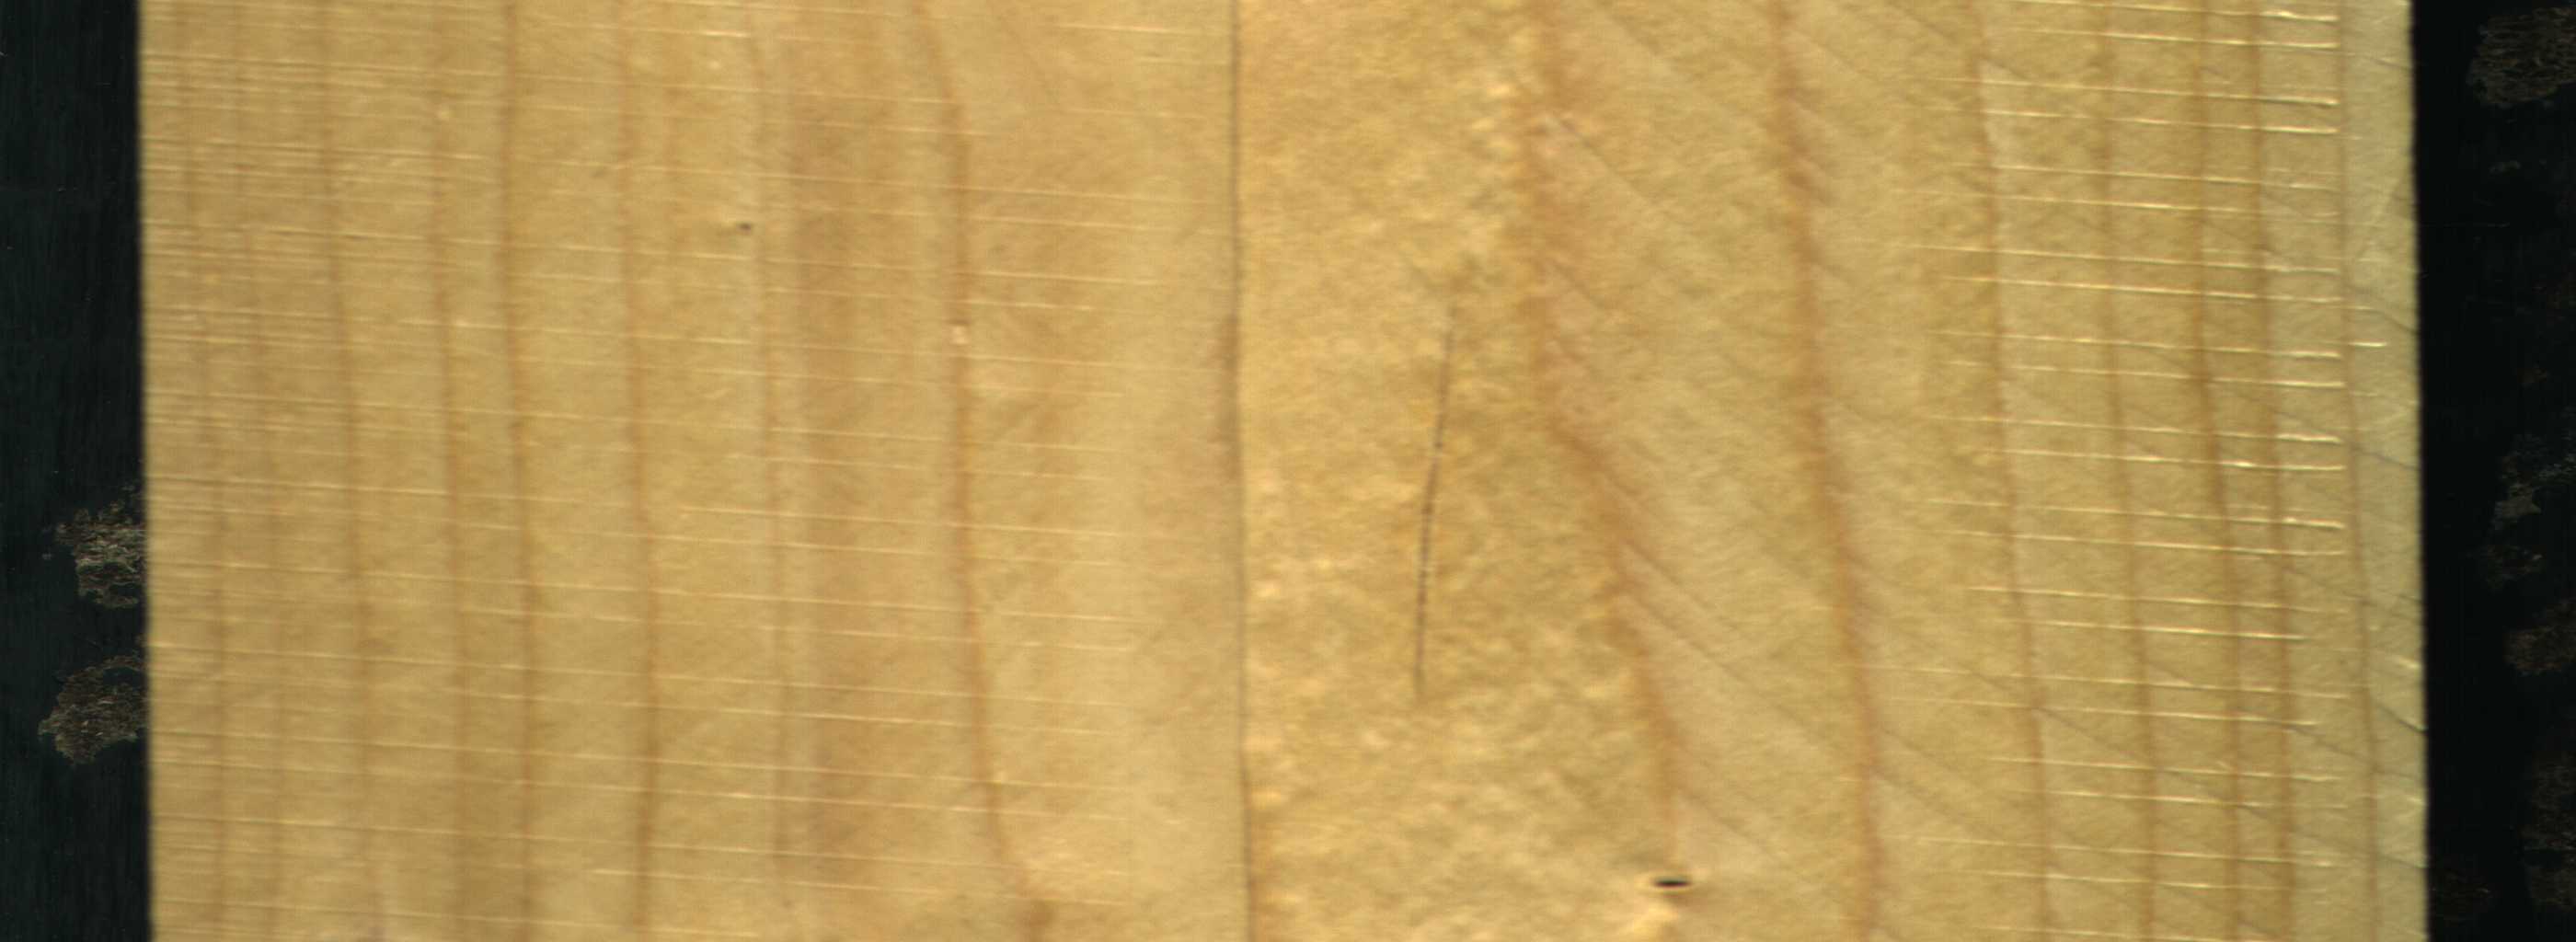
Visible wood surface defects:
Dead_Knot